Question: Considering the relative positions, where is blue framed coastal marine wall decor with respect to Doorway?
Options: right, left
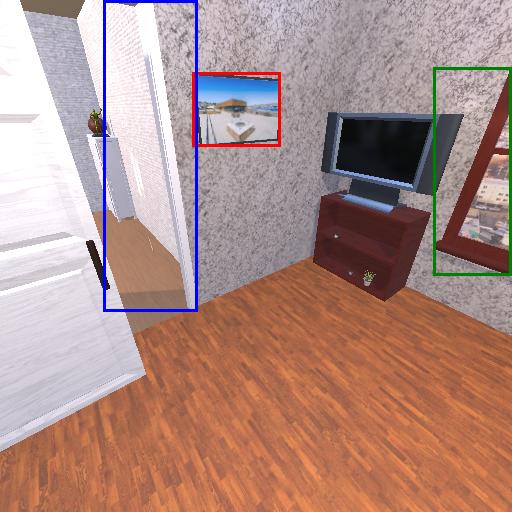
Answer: right